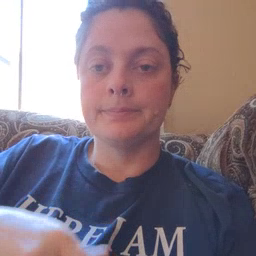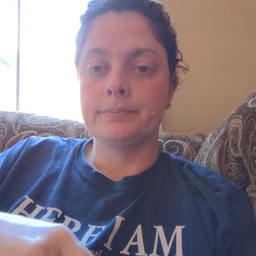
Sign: farm